Interaction volume radius: 10 \u00c5
Interaction volume height: 25 \u00c5
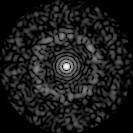
Disorder parameter: 0.833